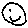
Label: smiley face